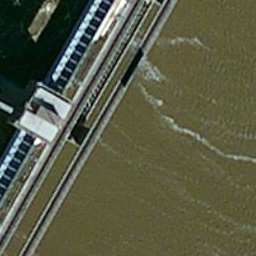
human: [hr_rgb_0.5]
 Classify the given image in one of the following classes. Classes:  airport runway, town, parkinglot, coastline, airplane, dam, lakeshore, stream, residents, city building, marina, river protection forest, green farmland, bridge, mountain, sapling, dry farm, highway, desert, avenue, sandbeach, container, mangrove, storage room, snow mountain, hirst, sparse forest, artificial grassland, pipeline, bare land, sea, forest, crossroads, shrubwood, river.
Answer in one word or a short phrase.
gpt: dam